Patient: sex F, age 43
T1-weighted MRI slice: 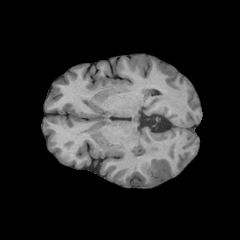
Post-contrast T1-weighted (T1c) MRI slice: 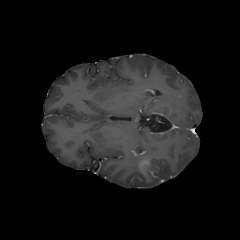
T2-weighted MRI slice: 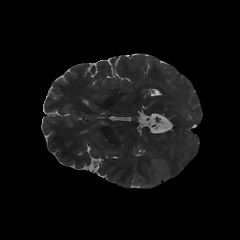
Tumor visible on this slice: yes
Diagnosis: Astrocytoma, IDH-wildtype
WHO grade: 3